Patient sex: F
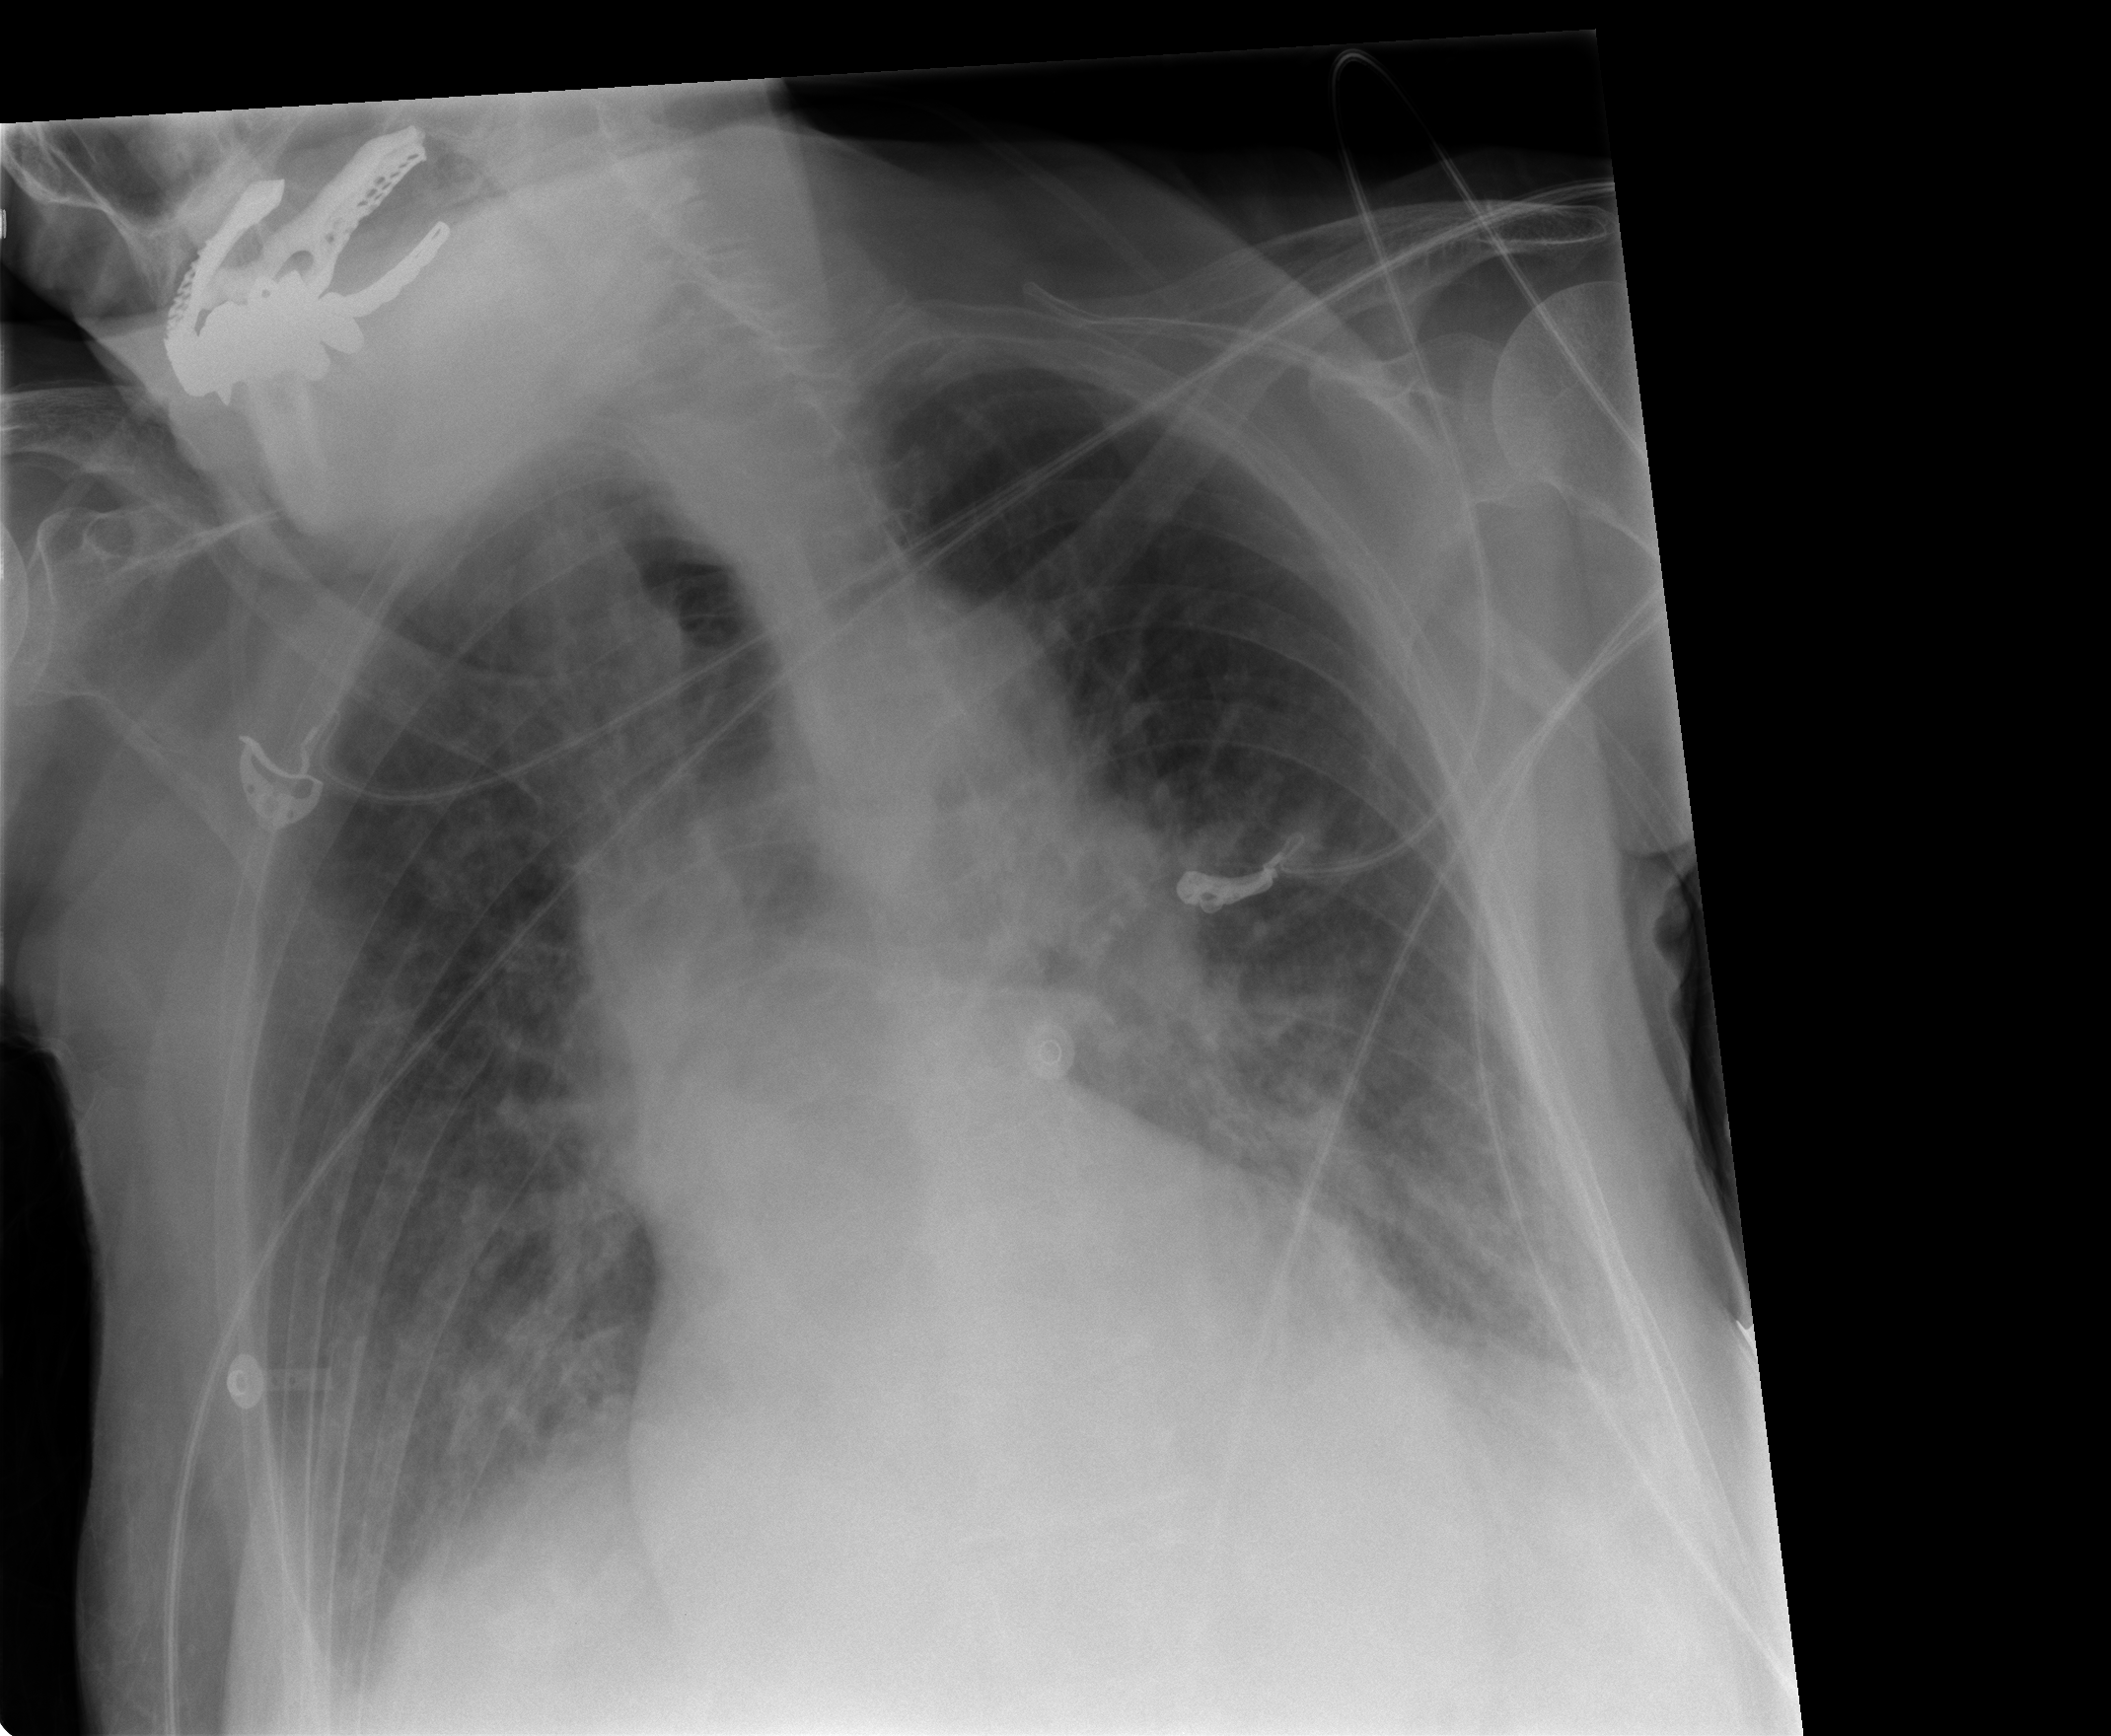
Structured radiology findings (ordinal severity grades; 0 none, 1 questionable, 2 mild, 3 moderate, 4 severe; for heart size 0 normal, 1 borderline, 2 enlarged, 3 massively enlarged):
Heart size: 1
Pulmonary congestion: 2
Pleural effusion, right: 2
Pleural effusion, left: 2
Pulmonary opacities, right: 0
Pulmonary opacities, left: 0
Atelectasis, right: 2
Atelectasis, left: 2